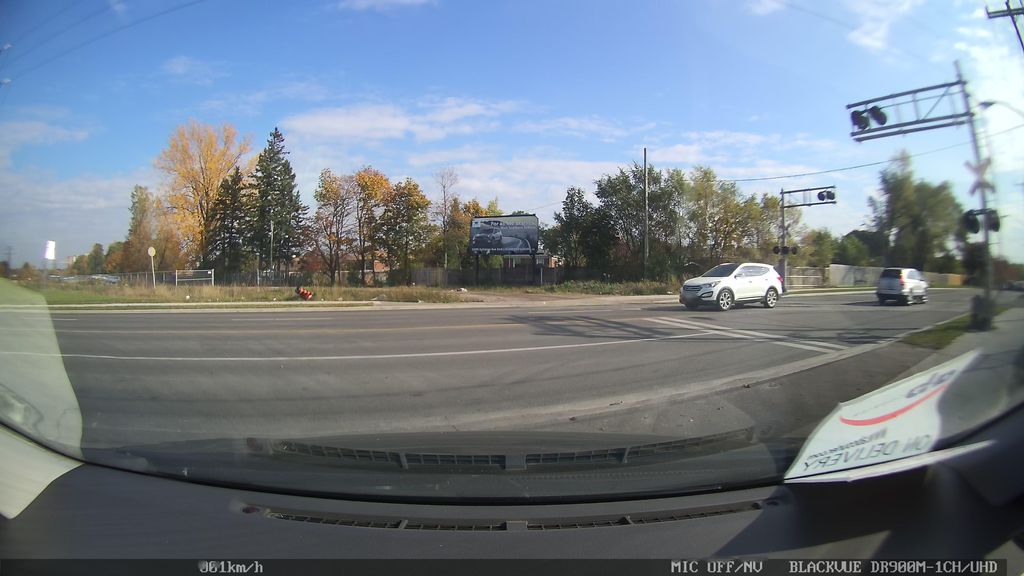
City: toronto